Question: As you see on the carousel there is an arrow to slide to either right or left.
> <URL>
I don't use captions. Therefore, I want it to be vertically centered.
Now it is like this

How can I vertically center that arrows?
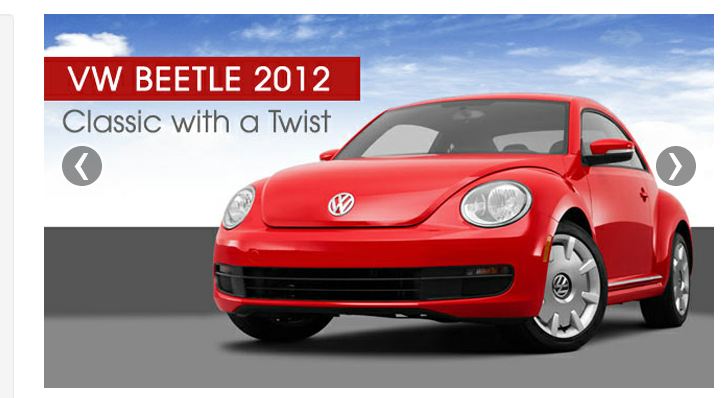
Answer: Where elements end up landing in your layout can be manipulated by an incredible number of factors. Without seeing your mark-up a specific solution to your question isn't possible.
However, if you know that the height of your carousel is going to remain constant than you could fairly easily just adjust the positioning of those elements down however many pixels it suits you.
Using jQuery, you could find the element's position and then just add 20 pixels to it.
With jQuery via <URL>.
'''
// on carousel load or document load
$(".arrows").each(function() {
// Scoot the icons down from where they are
var newTop = $(this).offset.top + 30;
var sameLeft = $(this).offset.left;
$(this).offset({top:newTop, left:sameLeft });
});
'''
However, you could also just specify the position that you want in the arrow's CSS. Without seeing the css for those icons already, though, I'm not sure what css would help you arrange them because whatever might be suggested conflict with how you are already laying them out.
:
Via the twitter.github.com site, I looked at the css for those carousel-control and adjusted the following css which seemed to achieve the affect you were looking for:
'''
.carousel-control {
position: absolute; /* already here */
top: 50%; /* Was top: 40% */
...
}
'''
You should override that css in your own css file. Add your own class and add it onto the arrows as well or just use the same class it already has and use '!important' if necessary.